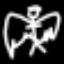
Label: angel